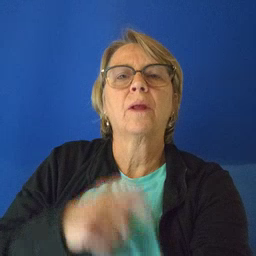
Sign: tooth